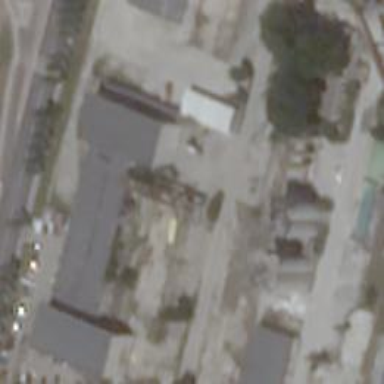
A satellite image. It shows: Industrial building.